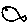
Label: fish